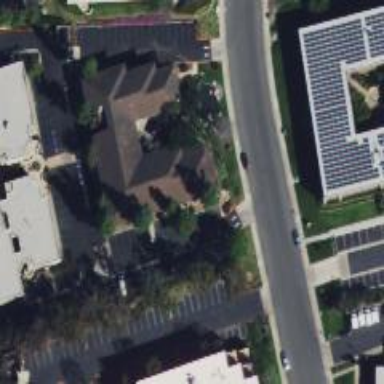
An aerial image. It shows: Office building.